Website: lowes
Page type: receipt
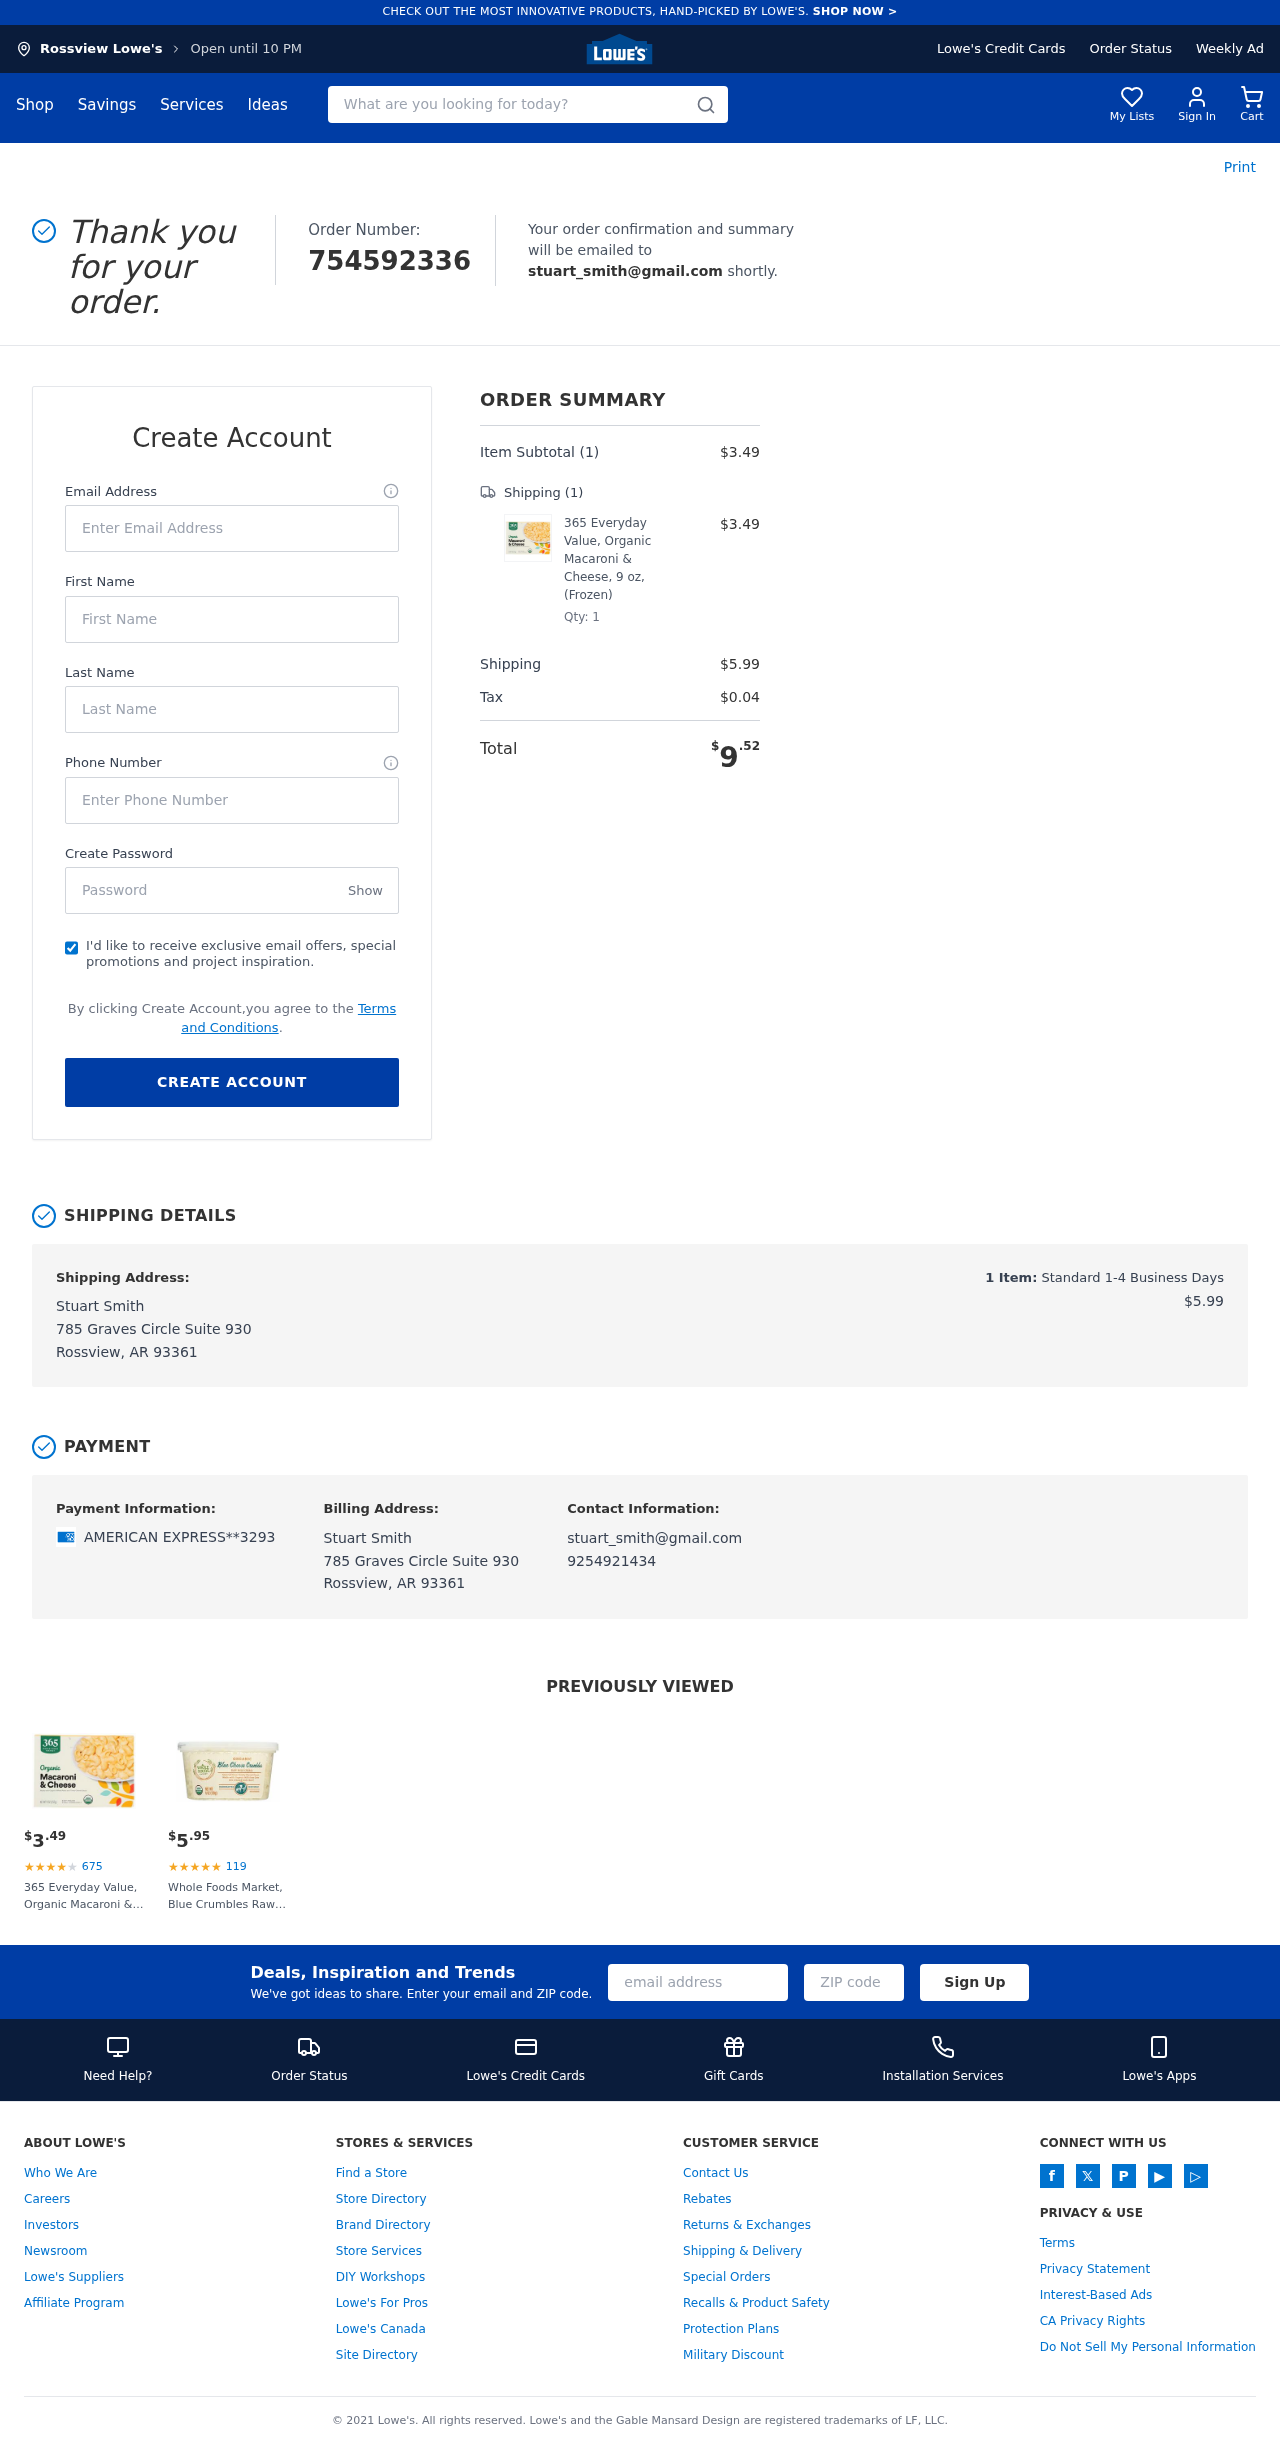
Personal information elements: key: PII_CARD_LAST4
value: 3293
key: PII_CARD_TYPE
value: AMERICAN EXPRESS
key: PII_CITY
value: Rossview
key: PII_EMAIL
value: stuart_smith@gmail.com
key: PII_FULLNAME
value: Stuart Smith
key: PII_PHONE
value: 9254921434
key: PII_STREET
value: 785 Graves Circle Suite 930
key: PII_FIRSTNAME
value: Stuart
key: PII_LASTNAME
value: Smith
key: PII_CITY_STATE_ZIP
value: Rossview, AR 93361
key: PII_FULLNAME2
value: Stuart Smith
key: PII_FULLNAME3
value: Stuart Smith
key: PII_FIRSTNAME2
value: Stuart
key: PII_FIRSTNAME3
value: Stuart
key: PII_LASTNAME2
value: Smith
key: PII_LASTNAME3
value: Smith
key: PII_FIRSTNAME_DERIVED
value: Stuart
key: PII_LASTNAME_DERIVED
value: Smith
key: PII_FULLNAME_DERIVED
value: Stuart Smith
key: PII_NAME_FULL_DERIVED
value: Stuart Smith
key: PII_STREET2
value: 785 Graves Circle Suite 930
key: PII_CITY_STATE_ZIP2
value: Rossview, AR 93361
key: PII_EMAIL2
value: stuart_smith@gmail.com
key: PII_EMAIL3
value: stuart_smith@gmail.com
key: PII_PHONE_LINE
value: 1434
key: PII_PHONE_SUFFIX
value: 1434
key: PII_PHONE2
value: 9254921434
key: PII_PHONE3
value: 9254921434
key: PII_PHONE_NUMERIC
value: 9254921434
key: PII_PHONE_LINE_NUMERIC
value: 1434
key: PII_PHONE_SUFFIX_NUMERIC
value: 1434
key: PII_PHONE2_NUMERIC
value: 9254921434
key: PII_PHONE3_NUMERIC
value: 9254921434
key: PII_PHONE_DIGITS
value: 9254921434
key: PII_PHONE_LAST4
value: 1434
Product elements: key: PRODUCT1_NAME
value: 365 Everyday Value, Organic Macaroni & Cheese, 9 oz, (Frozen)
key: PRODUCT1_PRICE
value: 3.49
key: PRODUCT1_QUANTITY
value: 1
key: PRODUCT2_NAME
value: Whole Foods Market, Blue Crumbles Raw, 6 Ounce
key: PRODUCT2_NUM_RATINGS
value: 119
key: PRODUCT2_PRICE
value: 5.95
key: PRODUCT1_PRICE2
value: $3.49
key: PRODUCT1_RATING2
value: ★
★
★
★
★
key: PRODUCT1_NUM_RATINGS2
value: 675
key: PRODUCT1_NAME2
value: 365 Everyday Value, Organic Macaroni & Cheese, 9 oz, (Frozen)
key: PRODUCT2_RATING
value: ★
★
★
★
★
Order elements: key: ORDER_ID
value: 754592336
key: ORDER_NUM_ITEMS
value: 1
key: ORDER_SUBTOTAL
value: $3.49
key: ORDER_NUM_ITEMS2
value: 1
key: ORDER_SHIPPING_COST
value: $5.99
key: ORDER_TAX
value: $0.04
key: ORDER_TOTAL
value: $9.52
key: ORDER_NUM_ITEMS3
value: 1
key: ORDER_SHIPPING_COST2
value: $5.99
Search elements: key: HEADER_SEARCH
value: What are you looking for today?